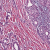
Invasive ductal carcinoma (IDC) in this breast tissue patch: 1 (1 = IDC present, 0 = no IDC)